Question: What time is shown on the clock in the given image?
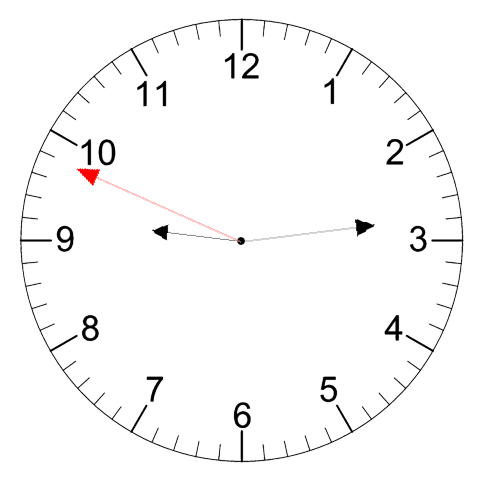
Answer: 09:13:49